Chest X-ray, PA view. Patient: 65 years old, sex F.
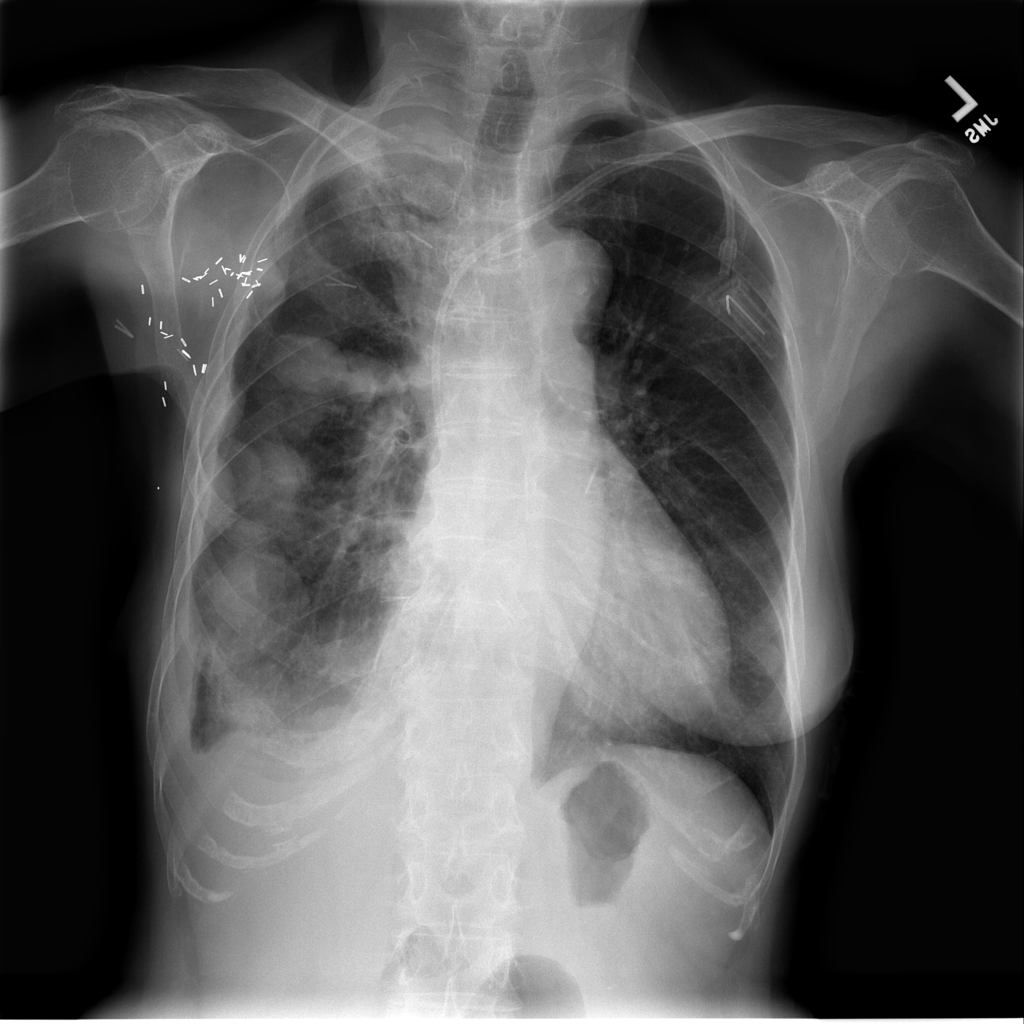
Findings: Effusion, Fibrosis, Mass